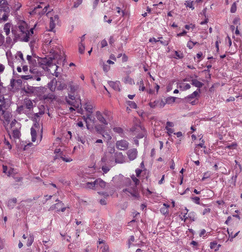
Tumor epithelial tissue: yes
Tumor-associated stroma tissue: yes
Normal tissue: no